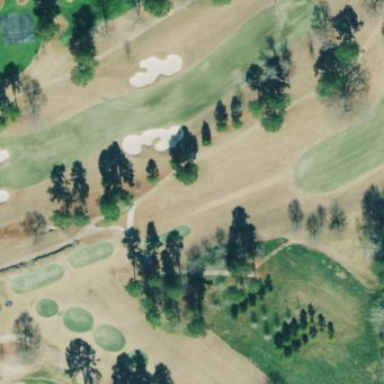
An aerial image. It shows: Golf rough area.